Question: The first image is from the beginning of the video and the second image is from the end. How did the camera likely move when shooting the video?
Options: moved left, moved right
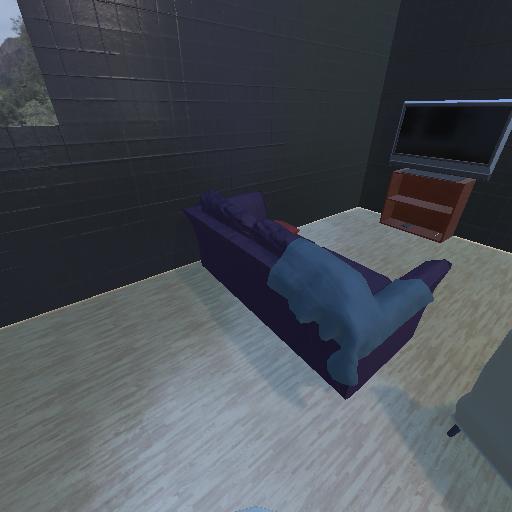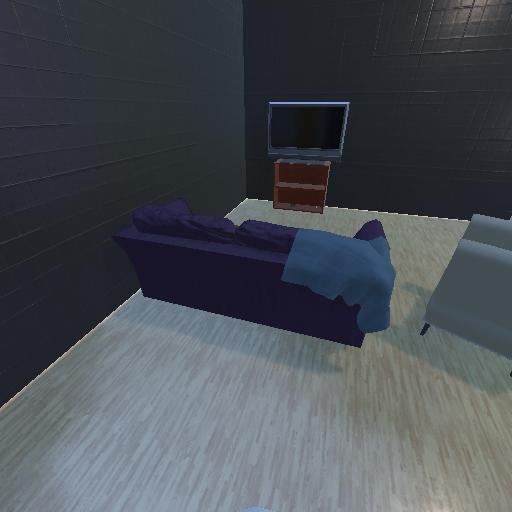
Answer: moved left